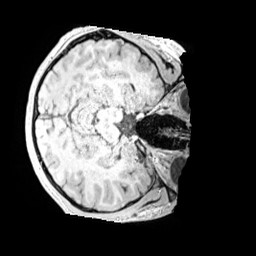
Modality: MP2RAGE
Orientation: axial
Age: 13
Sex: male
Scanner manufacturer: siemens
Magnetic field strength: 3 T
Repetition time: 4 s
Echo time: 0.00299 s